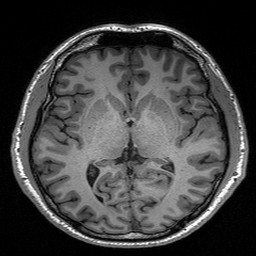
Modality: T1w
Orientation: coronal
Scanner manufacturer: siemens
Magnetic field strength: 3 T